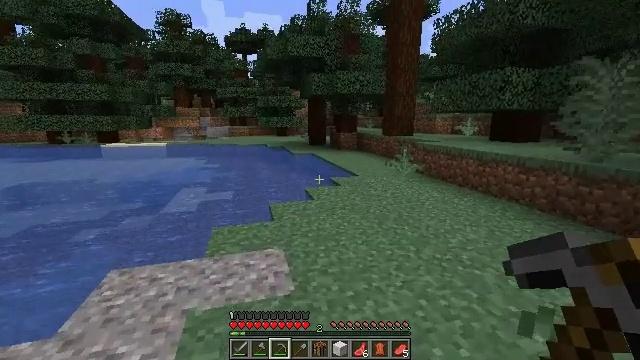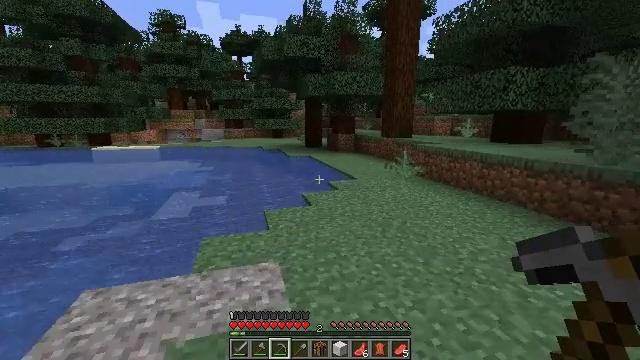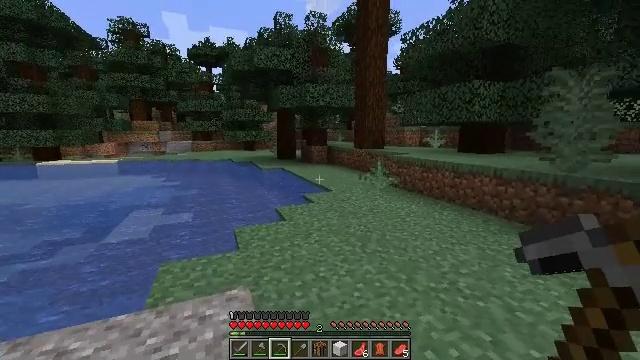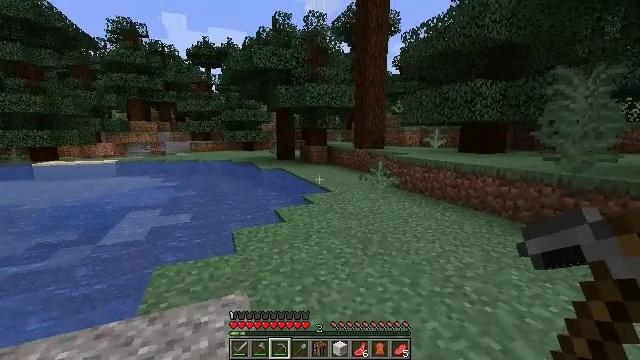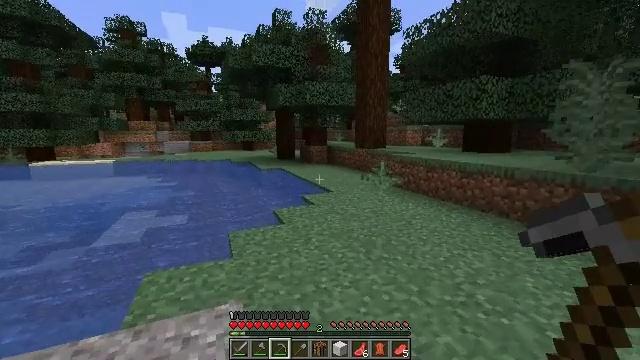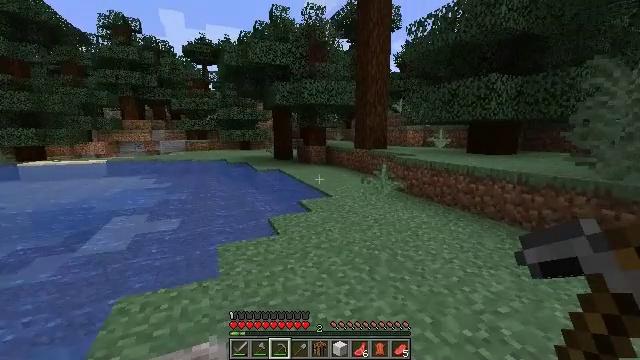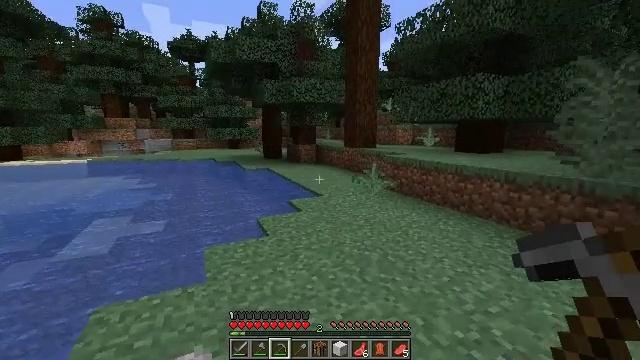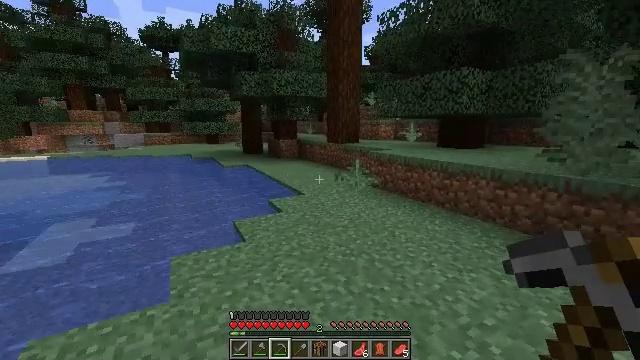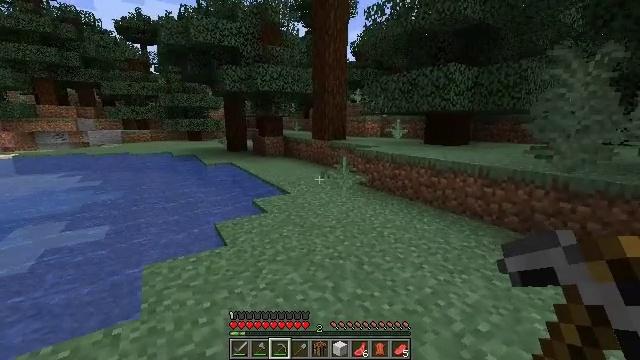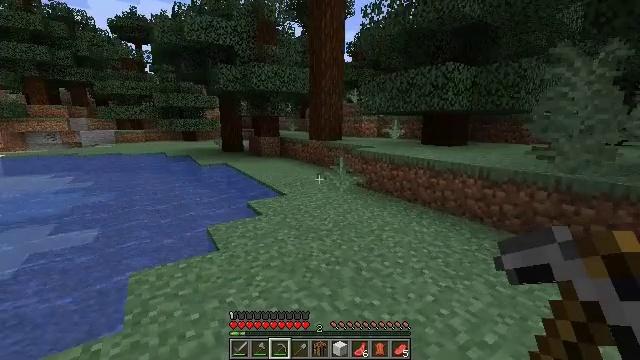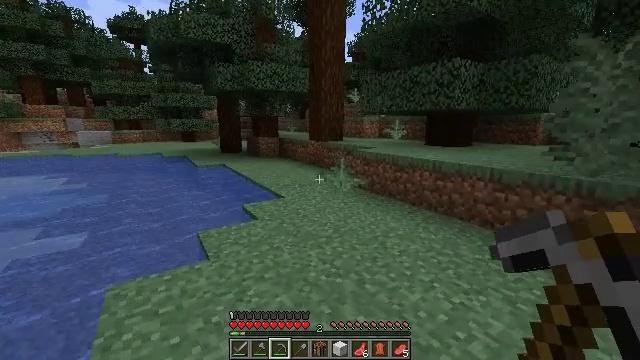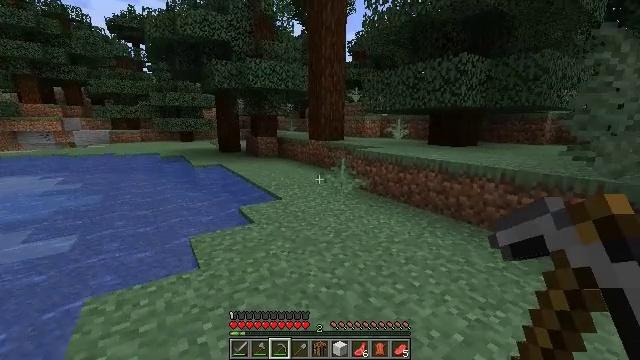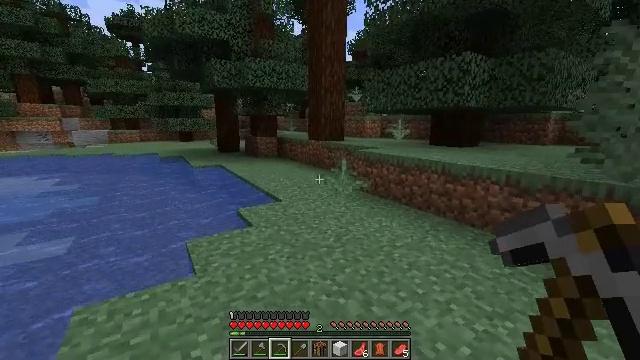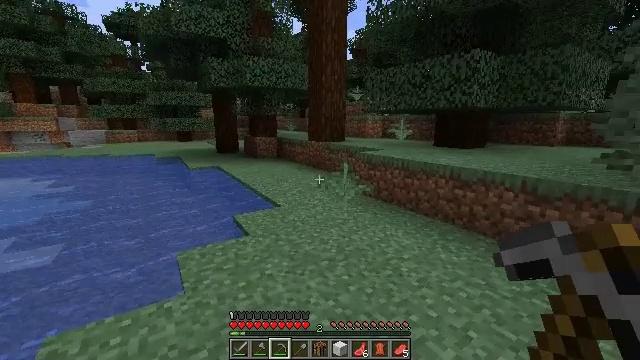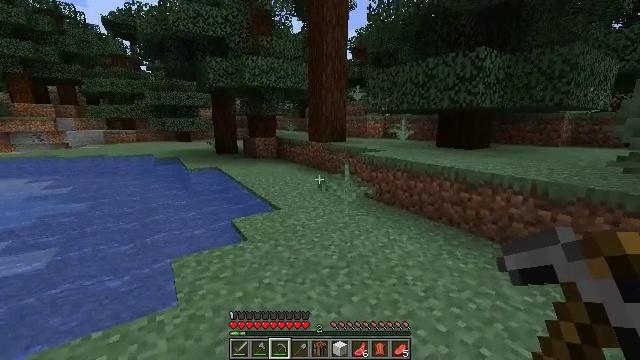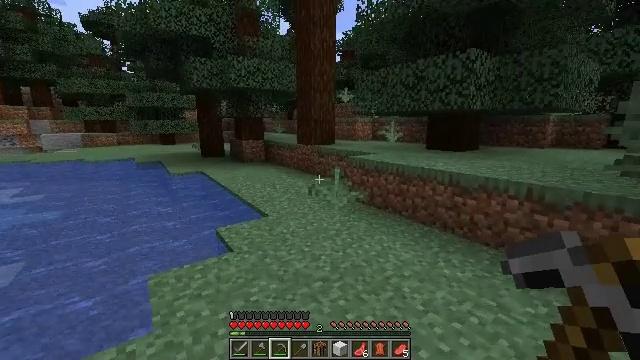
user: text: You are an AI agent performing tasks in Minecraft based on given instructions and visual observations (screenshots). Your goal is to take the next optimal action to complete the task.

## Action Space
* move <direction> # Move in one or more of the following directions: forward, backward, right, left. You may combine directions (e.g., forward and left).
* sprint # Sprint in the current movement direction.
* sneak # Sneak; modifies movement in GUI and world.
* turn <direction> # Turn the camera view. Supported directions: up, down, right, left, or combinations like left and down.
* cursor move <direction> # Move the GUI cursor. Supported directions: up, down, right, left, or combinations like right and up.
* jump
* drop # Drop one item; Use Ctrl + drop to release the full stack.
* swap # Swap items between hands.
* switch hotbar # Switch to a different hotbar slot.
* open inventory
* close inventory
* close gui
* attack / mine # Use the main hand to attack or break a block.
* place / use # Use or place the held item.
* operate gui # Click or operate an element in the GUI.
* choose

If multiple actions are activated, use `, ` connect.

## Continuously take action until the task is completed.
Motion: motion action
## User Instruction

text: Mine fern in the forest.
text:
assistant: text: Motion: move forward
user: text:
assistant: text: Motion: move forward, turn right and up
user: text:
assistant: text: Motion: move forward
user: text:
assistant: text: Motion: move forward
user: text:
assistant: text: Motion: move forward
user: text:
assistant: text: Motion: move forward, turn right
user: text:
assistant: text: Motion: move forward, turn right and down
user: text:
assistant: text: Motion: move forward, turn right
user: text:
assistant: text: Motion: move forward
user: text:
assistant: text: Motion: move forward
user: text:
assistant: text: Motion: move forward
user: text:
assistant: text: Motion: move forward
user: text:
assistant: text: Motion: move forward
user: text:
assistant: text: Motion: move forward
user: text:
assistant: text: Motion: move forward, turn right
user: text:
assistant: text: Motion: move forward, turn right
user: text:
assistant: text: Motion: move forward
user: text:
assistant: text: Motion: move forward
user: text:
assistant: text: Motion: move forward
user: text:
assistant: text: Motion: move forward
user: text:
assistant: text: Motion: move forward, turn right and up
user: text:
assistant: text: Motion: move forward, turn right and up
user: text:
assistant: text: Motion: move forward, turn right and up
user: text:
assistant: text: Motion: move forward, turn right
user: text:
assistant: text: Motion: move forward
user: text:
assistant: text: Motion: move forward
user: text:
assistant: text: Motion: move forward
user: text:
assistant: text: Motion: move forward
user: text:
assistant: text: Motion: move forward
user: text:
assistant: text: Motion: move forward, turn left and down